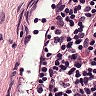
Metastatic tissue present: no